Question: I am using 'QStandardItemModel' inside 'Qtableview' .
Now i want to save the text of the table view to the excel sheet is there some QT class to export the content to excell sheet ?
Or i will have to use some external libraries for it '?'

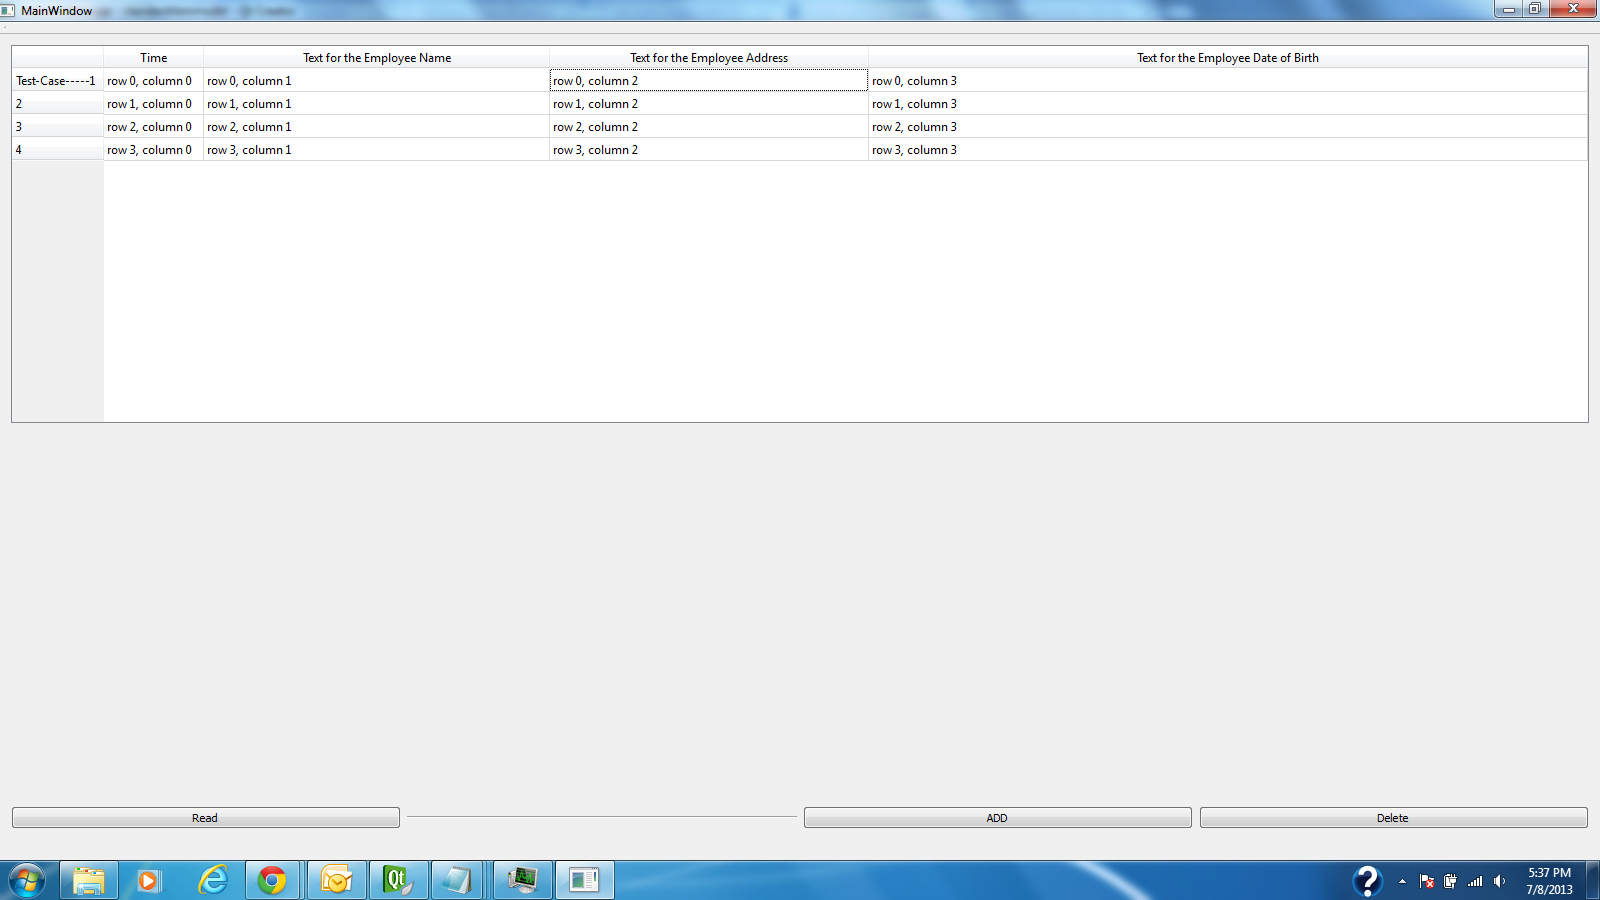
Answer: You can use <URL>. There's no classes in Qt for that. I've used ExcelFormat recently, it works fine, can't say anything about other libraries.